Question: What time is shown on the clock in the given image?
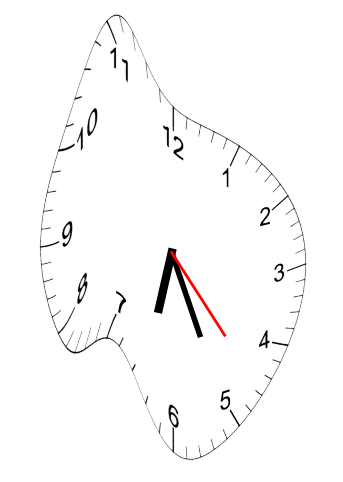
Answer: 06:25:23